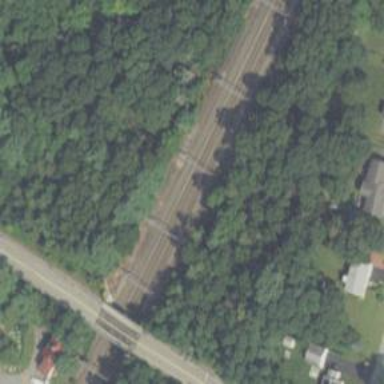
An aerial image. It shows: Railway with electrified contact lines.